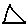
Label: triangle